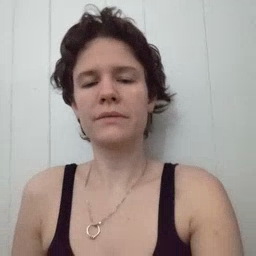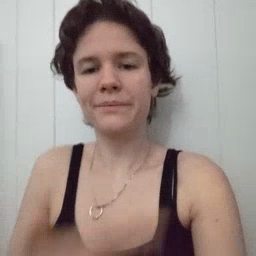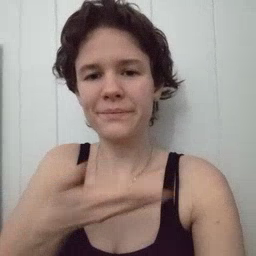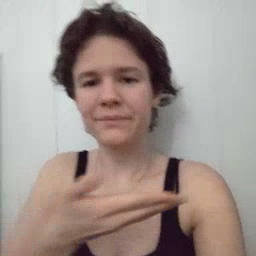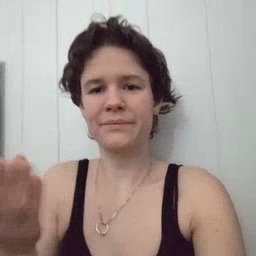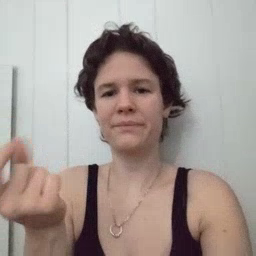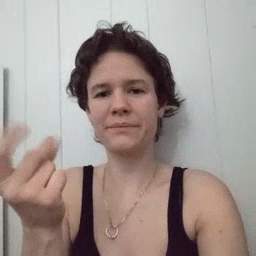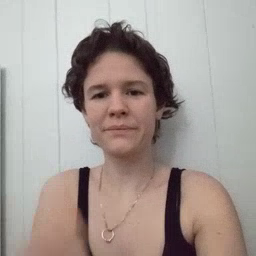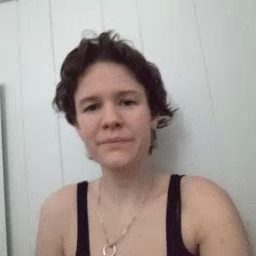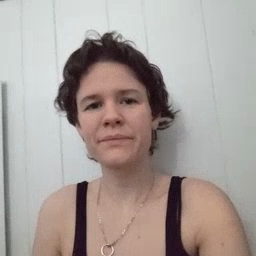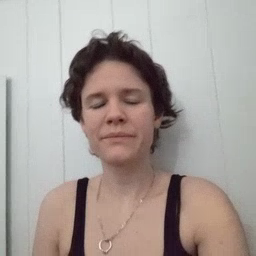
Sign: puppy